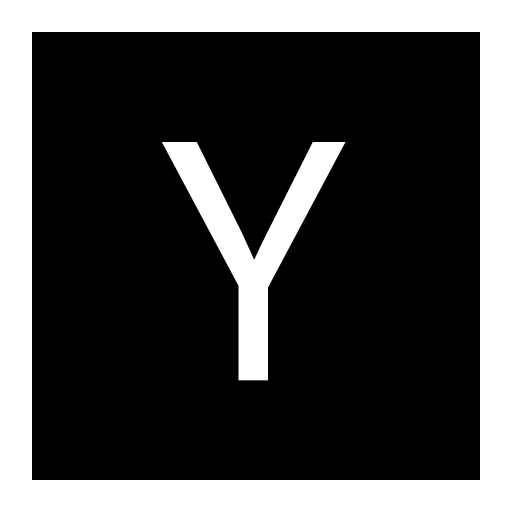
Tags: icon, FontAwesome, fa-icon, brand, y, combinator